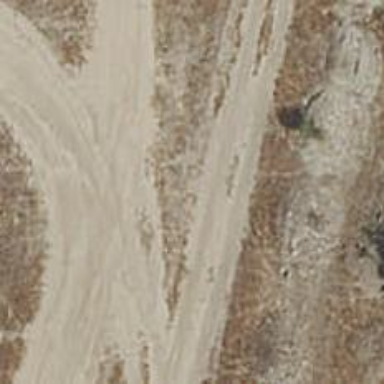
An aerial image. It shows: Dirt track road.